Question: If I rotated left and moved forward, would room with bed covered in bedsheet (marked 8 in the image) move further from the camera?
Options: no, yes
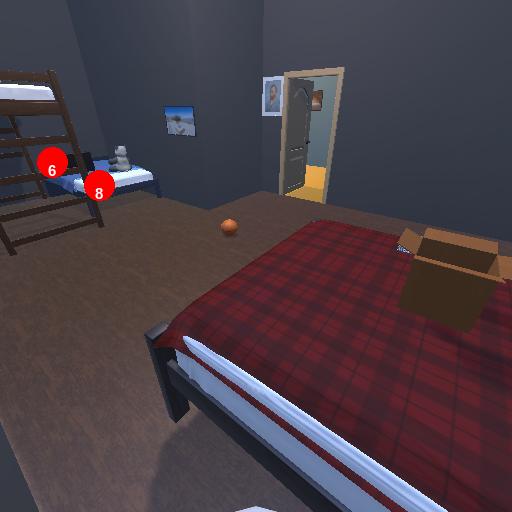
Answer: no